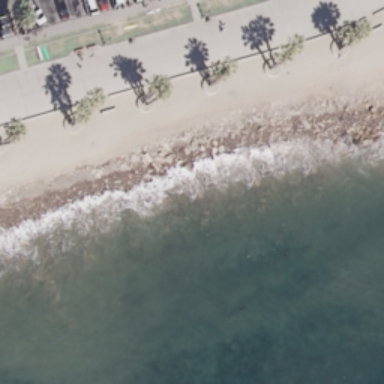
This is a beach with blue sea and sand .